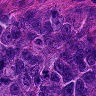
Metastatic tissue present: yes